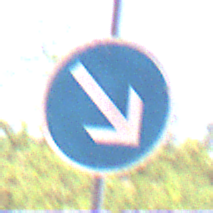
Verkehrszeichen: VorgeschriebeneVorbeifahrtRechts
Umgebung: Outdoor, RoadRail
Tageszeit: Midday
Wetter: Clear
Licht: Natural
Jahreszeit: NotSpecified
Kontrast: HighContrast